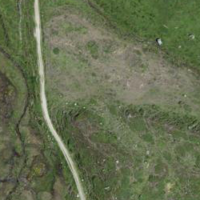
EUNIS habitat code: 26
Species observed at this site:
Vaccinium vitis-idaea